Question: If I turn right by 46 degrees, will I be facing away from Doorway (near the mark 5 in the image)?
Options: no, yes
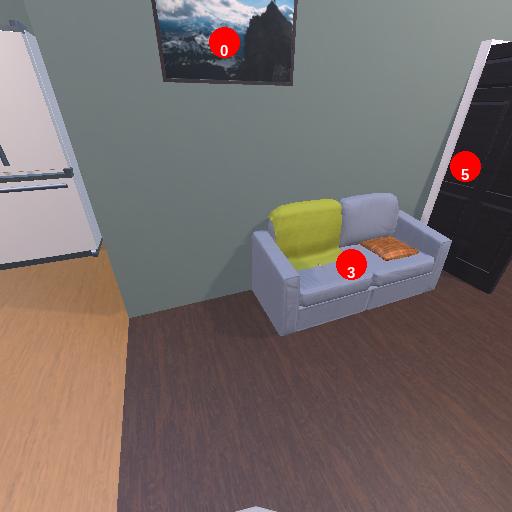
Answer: no